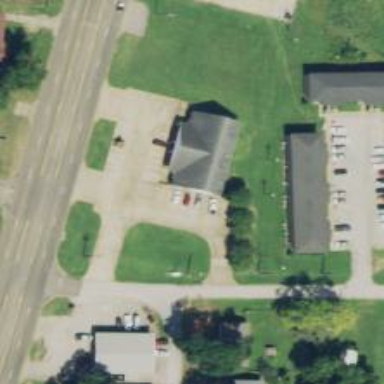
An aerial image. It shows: Healthcare clinic.